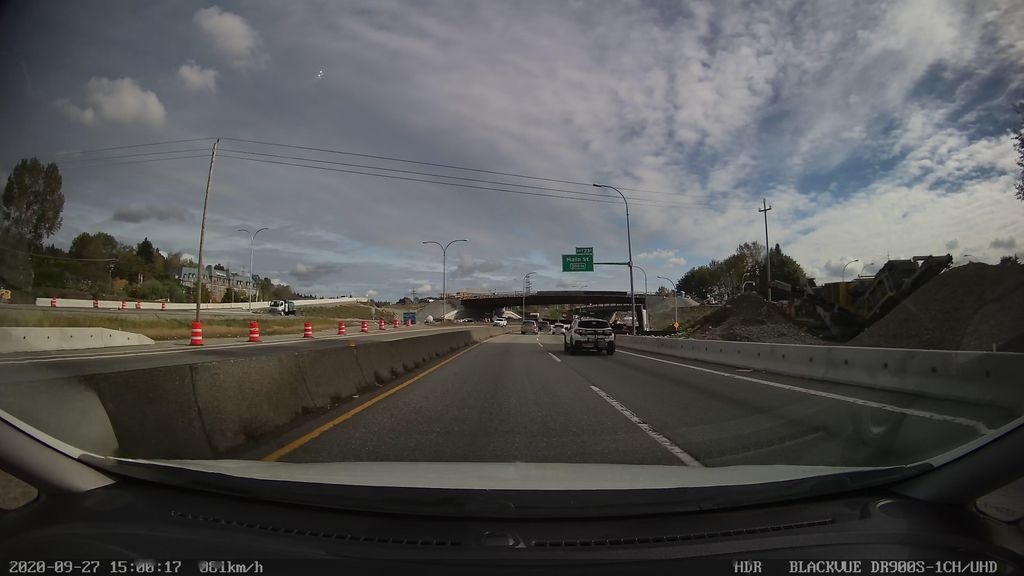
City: vancouver